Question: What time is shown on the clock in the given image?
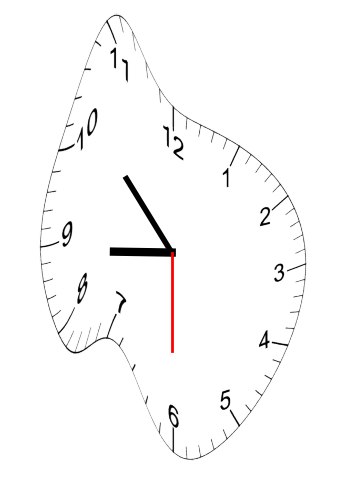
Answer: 08:52:30